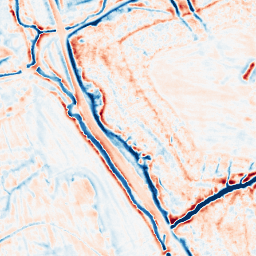
Category: edge_preserving
Decomposition family: bilateral
Decomposition parameters: d: 15
sigma_color: 100
sigma_space: 25
Upsampling method: linear_exact
Upsampling parameters: scale: 4
Upsampling scale: 4